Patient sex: F
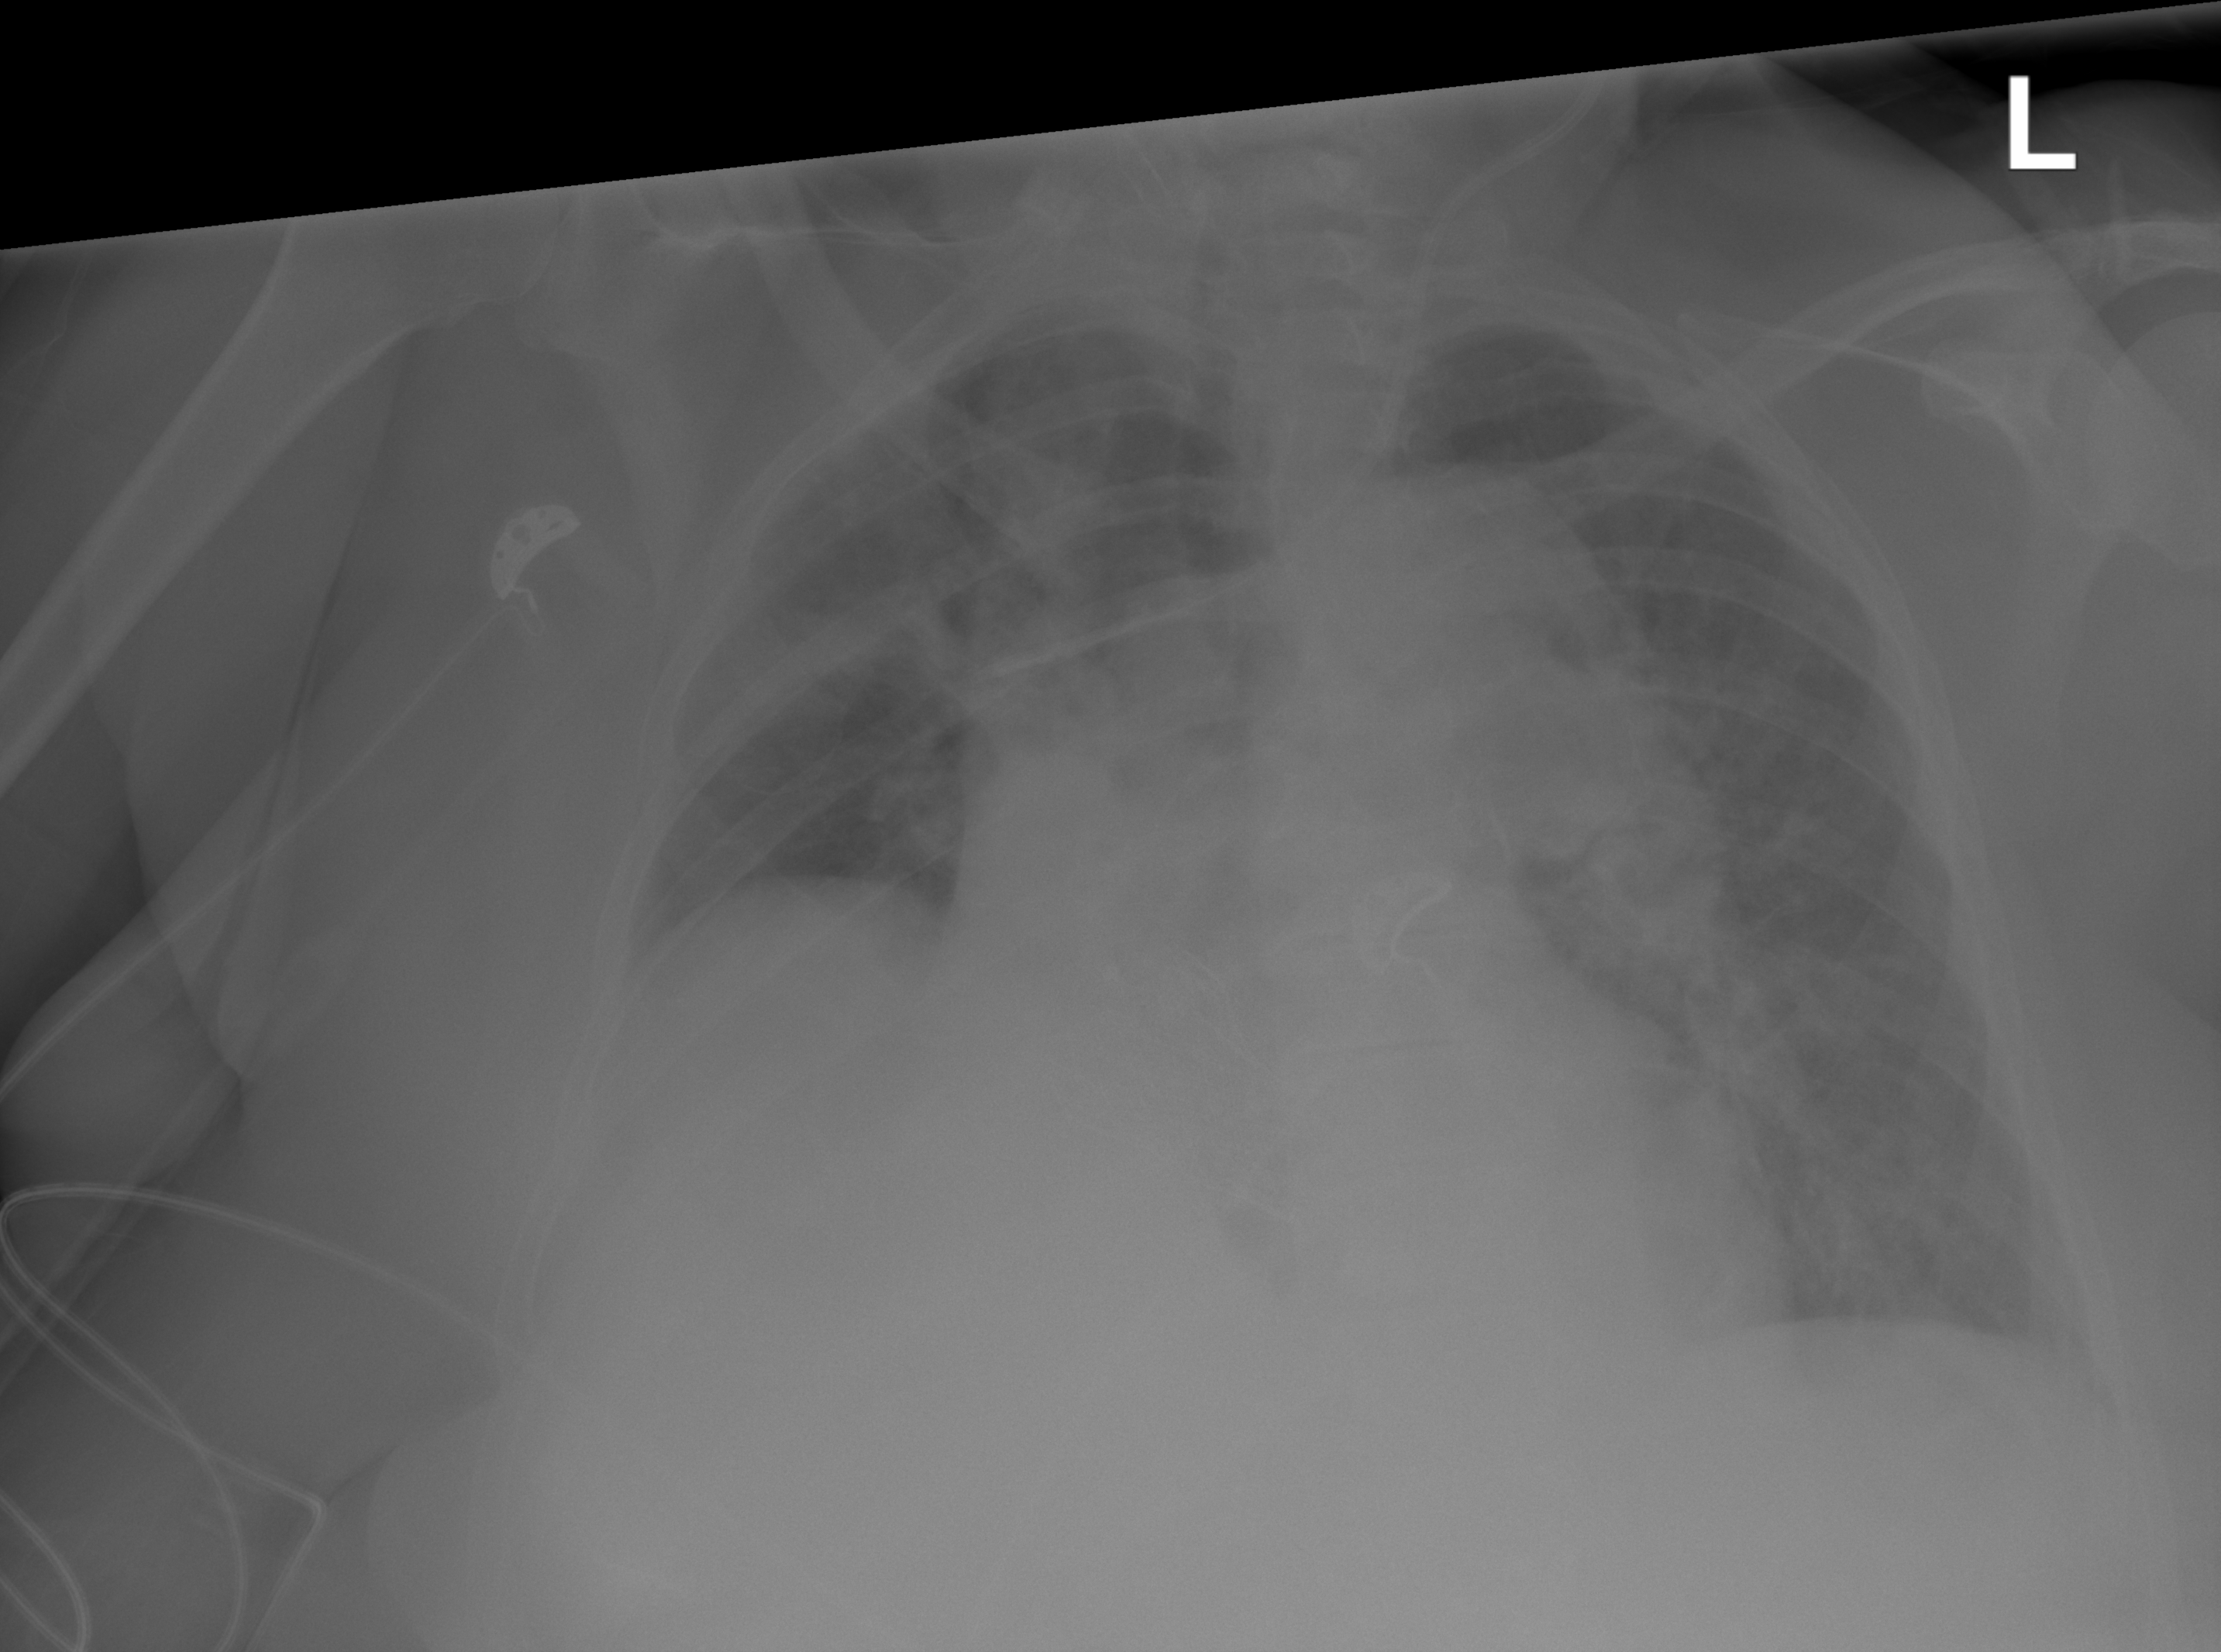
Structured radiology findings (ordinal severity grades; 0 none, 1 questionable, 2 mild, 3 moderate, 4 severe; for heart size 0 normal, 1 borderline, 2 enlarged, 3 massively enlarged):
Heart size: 2
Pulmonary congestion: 2
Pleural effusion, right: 0
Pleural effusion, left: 2
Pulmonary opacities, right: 2
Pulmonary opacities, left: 2
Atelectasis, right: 2
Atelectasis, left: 2